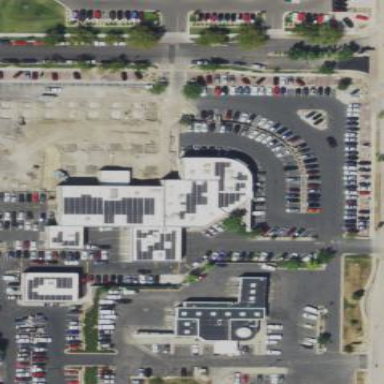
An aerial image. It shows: Retail building that houses car shop.